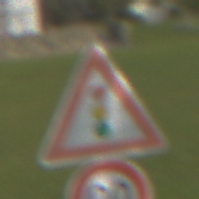
Verkehrszeichen: Lichtzeichenanlage
Zusatzzeichen unten: Geschwindigkeit90
Umgebung: Outdoor, Suburban
Tageszeit: MorningAfternoon
Wetter: PartlyCloudy
Licht: Natural
Jahreszeit: NotSpecified
Kontrast: HighContrast